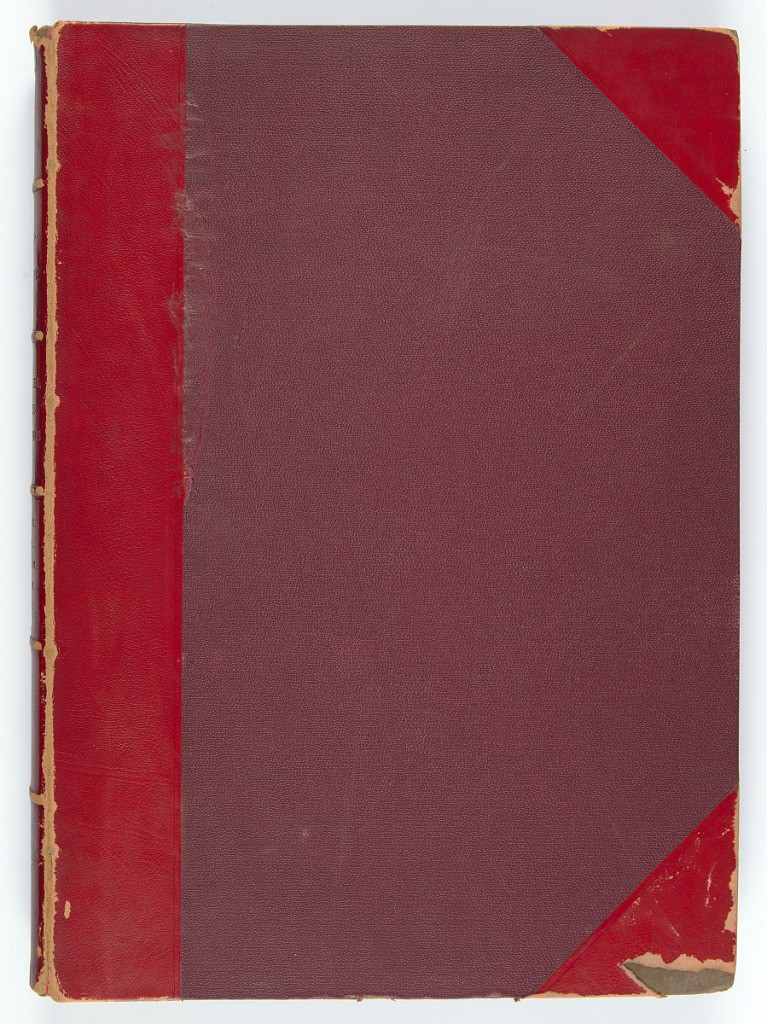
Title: Book
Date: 1750-1800
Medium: Bound in red board with leather spine
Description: Red album, label on spine: Archi-tecture / Old Palaces, Churches, and Marines / English. French. Italian. German. Dutch.